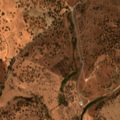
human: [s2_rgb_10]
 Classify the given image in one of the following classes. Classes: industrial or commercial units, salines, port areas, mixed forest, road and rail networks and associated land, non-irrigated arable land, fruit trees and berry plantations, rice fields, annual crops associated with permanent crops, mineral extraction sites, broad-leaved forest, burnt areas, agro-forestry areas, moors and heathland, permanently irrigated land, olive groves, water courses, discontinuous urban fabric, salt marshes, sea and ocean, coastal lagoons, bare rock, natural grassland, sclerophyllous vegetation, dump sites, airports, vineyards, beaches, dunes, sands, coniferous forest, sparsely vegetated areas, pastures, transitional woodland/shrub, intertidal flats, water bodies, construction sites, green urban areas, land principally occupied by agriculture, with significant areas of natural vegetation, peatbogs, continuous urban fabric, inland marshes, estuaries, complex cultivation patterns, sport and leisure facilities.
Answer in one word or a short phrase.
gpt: non-irrigated arable land, pastures, agro-forestry areas, sclerophyllous vegetation, water bodies